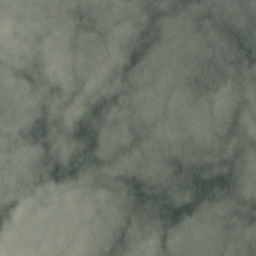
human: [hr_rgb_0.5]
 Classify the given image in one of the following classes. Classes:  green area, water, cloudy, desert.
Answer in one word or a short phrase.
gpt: cloudy